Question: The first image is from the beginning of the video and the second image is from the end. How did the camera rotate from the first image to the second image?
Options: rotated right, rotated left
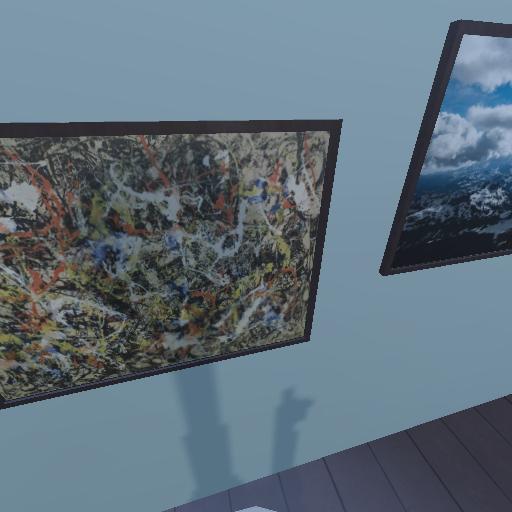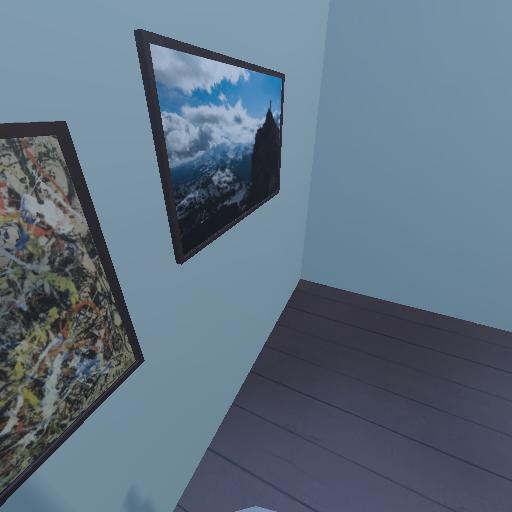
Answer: rotated right